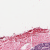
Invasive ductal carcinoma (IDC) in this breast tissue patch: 0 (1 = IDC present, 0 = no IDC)